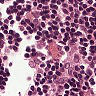
Metastatic tissue present: no